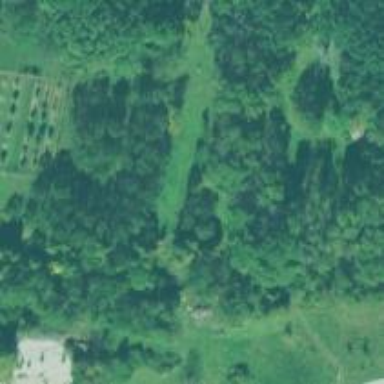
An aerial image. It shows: Row of trees in natural setting.